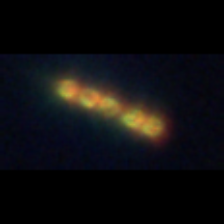
Taxon: Chaetoceros
Group: Diatoms